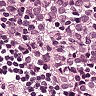
Metastatic tissue present: yes